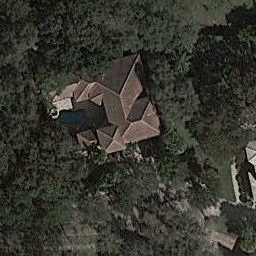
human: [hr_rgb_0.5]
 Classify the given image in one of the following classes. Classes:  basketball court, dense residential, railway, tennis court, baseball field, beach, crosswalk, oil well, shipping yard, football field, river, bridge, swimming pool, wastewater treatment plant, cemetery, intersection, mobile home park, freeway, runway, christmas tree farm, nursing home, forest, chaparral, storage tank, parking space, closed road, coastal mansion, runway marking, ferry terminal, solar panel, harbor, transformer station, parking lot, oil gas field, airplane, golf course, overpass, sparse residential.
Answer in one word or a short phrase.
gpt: sparse residential